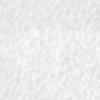
Label: no_change